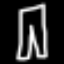
Label: pants